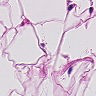
Metastatic tissue present: no